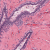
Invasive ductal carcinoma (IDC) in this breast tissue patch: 0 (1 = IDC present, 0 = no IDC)